Question:
My goal is to filter the products without having to click the filter button. (I'm using wordpress)
'the_widget( 'WC_Widget_Price_Filter')'
First, I was thinking of using mouseout function on jQuery, by triggering the Filter button on mouseout.
Unfortunately, I can't make jquery trigger the slider.
To make this simple, I just wanted to make the elements(sliders) hide first.
'''
$('.widget_price_filter .ui-slider .ui-slider-handle:last-child').hide();
$('.widget_price_filter').hide();
$('span.widget_price_filter.ui-slider.ui-slider-handle:last-child').hide();
'''
but no luck. None of the sliders hides.
Apparently, when I add this via css.
'''
.widget_price_filter .ui-slider .ui-slider-handle:last-child {
display: none;
}
'''
This hides the slider handle. So I know I'm targetting the right classes. Is there a way to trigger these sliders via jquery or javascript?
I know this is not the best way to accomplish this. So I am also open to other recommendation to do this.
This is the code produced by the 'the_widget( 'WC_Widget_Price_Filter')'
'''
<div class="widget woocommerce widget_price_filter">
<form method="get" action="http://site.local/shop/">
<div class="price_slider_wrapper">
<div class="price_slider ui-slider ui-slider-horizontal ui-widget ui-widget-content ui-corner-all" style="">
<div class="ui-slider-range ui-widget-header ui-corner-all" style="left: 0%; width: 100%;"></div>
<span class="ui-slider-handle ui-state-default ui-corner-all" tabindex="0" style="left: 0%;"></span>
<span class="ui-slider-handle ui-state-default ui-corner-all" tabindex="0" style="left: 100%;"></span>
</div>
<div class="price_slider_amount">
<input type="text" id="min_price" name="min_price" value="1" data-min="1" placeholder="Min price" style="display: none;">
<input type="text" id="max_price" name="max_price" value="25" data-max="25" placeholder="Max price" style="display: none;">
<button type="submit" class="button">Filter</button>
<div class="price_label" style="">
Price: <span class="from">$1</span> -- <span class="to">$25</span>
</div>
<div class="clear"></div>
</div>
</div>
</form>
</div>
'''
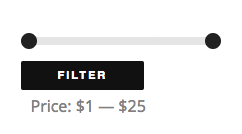
Answer: '''
$('.price_slider').on('mouseout', function(event){
$('.price_slider_amount button.button').trigger( "click" );
});
'''
Thank you to sir @Zydnar. I realized that the WC_Widget_Price_Filter is created after the page load. Hence, .click() function alone will not work.
Therefore, the use on() function works and hurray it is now working!